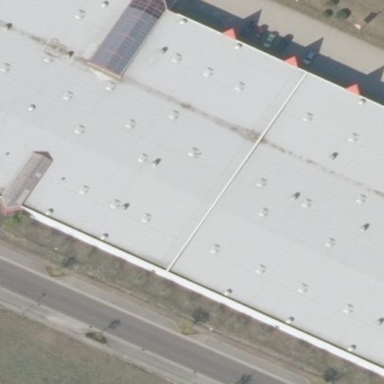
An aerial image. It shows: Building that houses furniture shop.